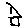
Label: house